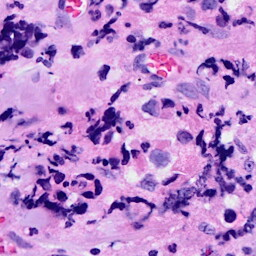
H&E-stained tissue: Breast